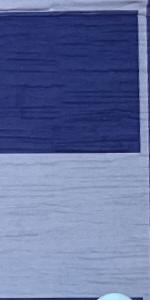
Label: Empty